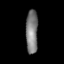
Tissue: lung
Cell type: Myeloid cells
Senescence score: 0.1798
Nuclear area (px): 520
Mean DAPI intensity: 123.215